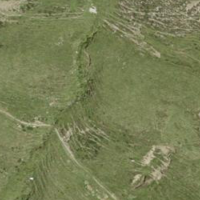
EUNIS habitat code: 23
Species observed at this site:
Phyteuma scheuchzeri